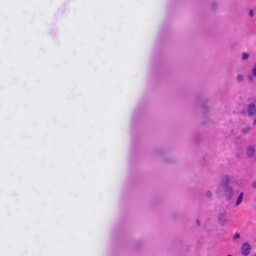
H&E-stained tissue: Liver